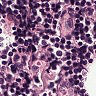
Metastatic tissue present: no